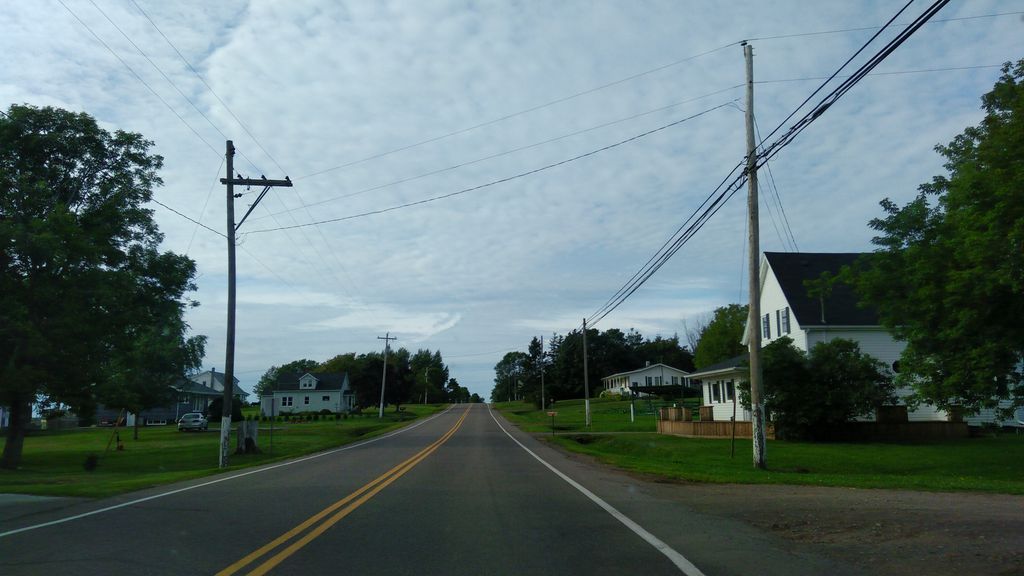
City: charlottetown